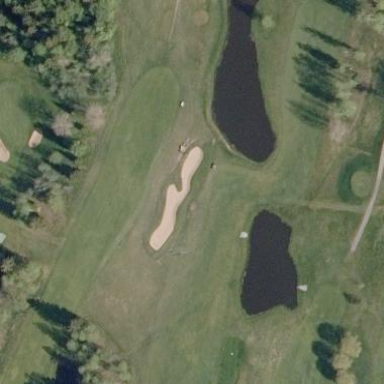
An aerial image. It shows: Golf fairway surrounded by grass.